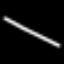
Label: line